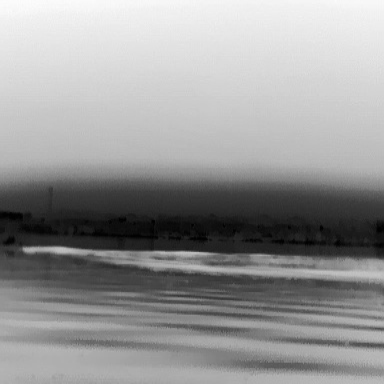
There is a canoe in the infrared image.